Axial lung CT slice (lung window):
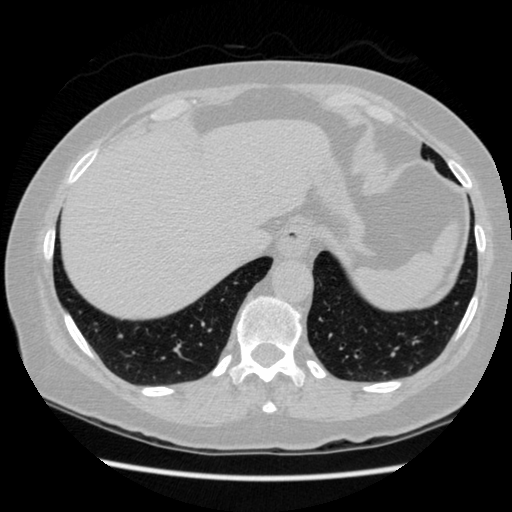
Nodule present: no